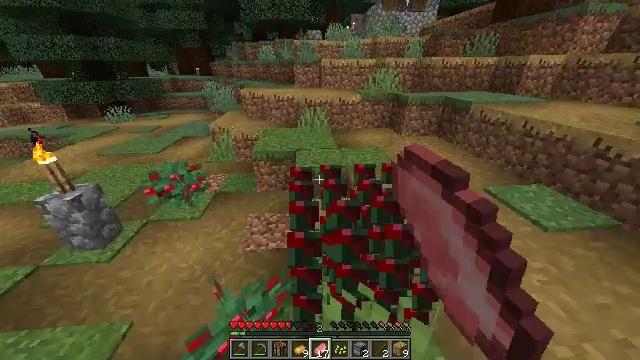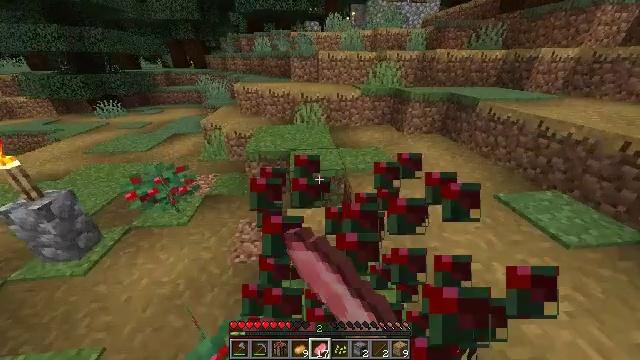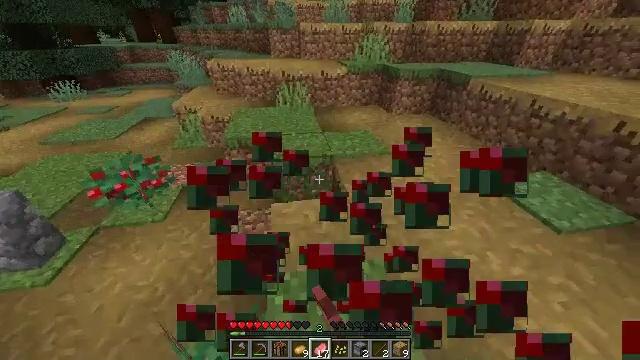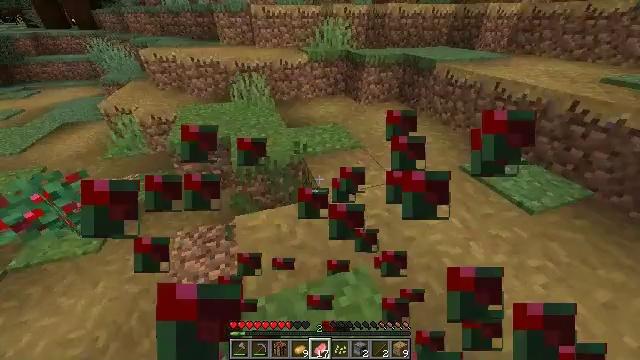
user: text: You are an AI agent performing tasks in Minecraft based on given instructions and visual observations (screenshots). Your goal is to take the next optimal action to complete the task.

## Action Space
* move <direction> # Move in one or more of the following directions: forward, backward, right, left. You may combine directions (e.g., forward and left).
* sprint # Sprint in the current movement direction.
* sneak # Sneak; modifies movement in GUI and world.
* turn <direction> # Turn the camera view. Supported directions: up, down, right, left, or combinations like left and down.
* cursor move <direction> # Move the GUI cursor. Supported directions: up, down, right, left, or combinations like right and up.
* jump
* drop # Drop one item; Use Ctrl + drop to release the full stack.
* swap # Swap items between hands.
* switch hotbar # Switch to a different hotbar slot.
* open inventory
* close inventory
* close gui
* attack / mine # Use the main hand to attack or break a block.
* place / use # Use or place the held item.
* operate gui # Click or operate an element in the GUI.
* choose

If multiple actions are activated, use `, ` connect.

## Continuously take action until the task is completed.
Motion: motion action
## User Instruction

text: Gather materials from the sweet berry bush.
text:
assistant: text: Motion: move forward, turn down, attack / mine
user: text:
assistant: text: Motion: turn right and down
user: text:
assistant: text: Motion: turn right
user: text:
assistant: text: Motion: no_op